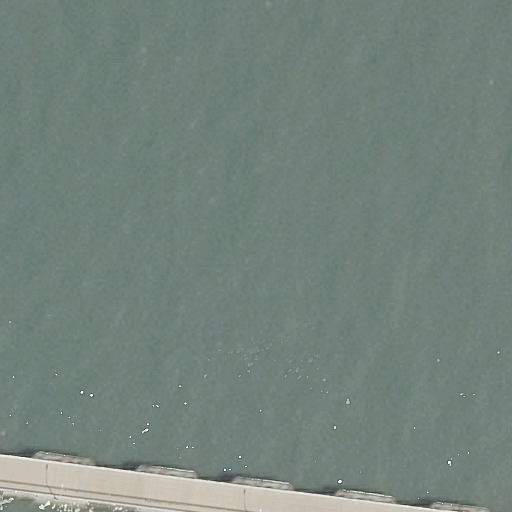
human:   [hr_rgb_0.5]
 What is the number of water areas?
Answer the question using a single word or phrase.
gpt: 1

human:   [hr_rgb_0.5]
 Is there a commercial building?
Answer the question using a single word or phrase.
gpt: no

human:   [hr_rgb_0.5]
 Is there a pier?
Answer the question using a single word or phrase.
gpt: yes

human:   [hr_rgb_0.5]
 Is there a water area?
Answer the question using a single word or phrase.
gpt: yes

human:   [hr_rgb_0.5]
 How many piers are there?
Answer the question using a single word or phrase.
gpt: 1

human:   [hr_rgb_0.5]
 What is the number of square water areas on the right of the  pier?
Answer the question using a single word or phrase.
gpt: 0

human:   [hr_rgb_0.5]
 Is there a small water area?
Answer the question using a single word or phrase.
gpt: no

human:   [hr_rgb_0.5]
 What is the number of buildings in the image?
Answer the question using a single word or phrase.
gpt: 0

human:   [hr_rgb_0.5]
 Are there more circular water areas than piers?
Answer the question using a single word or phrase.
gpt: no

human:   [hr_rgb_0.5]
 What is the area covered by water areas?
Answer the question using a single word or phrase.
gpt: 10612m2

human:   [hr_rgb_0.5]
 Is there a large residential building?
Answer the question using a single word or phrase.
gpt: no

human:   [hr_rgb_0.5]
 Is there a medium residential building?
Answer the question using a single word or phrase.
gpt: no

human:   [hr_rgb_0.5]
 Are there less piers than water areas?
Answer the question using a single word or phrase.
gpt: no

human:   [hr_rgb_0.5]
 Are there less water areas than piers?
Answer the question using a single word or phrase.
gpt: no

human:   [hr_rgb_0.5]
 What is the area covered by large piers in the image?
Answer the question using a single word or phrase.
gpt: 1030m2

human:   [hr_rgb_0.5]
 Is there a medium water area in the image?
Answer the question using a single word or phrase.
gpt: no

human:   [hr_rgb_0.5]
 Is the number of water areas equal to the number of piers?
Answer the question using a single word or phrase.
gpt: yes

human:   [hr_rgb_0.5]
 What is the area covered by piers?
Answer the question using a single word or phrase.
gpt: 1030m2

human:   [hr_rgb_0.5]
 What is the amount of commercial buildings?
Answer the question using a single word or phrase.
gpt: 0

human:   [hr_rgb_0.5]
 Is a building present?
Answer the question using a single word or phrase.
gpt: no

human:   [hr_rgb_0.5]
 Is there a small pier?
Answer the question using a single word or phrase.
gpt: no

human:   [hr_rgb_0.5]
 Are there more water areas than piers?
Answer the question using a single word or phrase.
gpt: no

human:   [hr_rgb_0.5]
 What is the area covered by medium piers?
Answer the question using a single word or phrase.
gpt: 0m2

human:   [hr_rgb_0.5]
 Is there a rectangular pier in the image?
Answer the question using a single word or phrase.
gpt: no

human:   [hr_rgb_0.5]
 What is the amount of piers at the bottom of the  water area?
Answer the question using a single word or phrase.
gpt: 1

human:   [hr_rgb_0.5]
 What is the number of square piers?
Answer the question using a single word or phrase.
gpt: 0

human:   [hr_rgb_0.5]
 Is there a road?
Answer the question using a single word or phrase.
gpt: no

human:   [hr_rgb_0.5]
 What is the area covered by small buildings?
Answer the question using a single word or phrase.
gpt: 0m2

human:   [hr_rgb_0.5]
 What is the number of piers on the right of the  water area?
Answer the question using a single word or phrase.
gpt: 0

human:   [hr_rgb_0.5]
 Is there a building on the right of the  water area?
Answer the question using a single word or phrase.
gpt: no

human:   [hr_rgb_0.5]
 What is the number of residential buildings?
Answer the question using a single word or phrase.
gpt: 0

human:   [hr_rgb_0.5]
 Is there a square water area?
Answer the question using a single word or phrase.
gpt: no

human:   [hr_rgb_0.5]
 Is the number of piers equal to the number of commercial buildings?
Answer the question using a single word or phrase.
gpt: no

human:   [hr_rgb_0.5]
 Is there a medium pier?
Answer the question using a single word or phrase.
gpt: no

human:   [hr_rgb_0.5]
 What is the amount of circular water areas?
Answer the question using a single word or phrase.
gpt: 0

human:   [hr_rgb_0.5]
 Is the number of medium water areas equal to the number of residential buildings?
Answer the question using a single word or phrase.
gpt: yes

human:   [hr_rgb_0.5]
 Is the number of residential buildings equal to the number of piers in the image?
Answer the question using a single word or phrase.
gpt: no

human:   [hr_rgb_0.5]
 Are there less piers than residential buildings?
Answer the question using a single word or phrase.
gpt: no

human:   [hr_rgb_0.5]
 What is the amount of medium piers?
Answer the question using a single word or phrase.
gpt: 0

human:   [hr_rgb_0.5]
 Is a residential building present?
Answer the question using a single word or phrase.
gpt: no

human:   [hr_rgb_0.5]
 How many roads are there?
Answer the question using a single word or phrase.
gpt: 0

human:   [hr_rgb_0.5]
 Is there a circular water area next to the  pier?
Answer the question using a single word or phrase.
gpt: no

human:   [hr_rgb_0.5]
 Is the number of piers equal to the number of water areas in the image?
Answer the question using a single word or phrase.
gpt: yes

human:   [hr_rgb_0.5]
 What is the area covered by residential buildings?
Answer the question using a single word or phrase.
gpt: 0m2

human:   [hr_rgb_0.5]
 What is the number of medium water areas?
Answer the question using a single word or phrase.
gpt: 0

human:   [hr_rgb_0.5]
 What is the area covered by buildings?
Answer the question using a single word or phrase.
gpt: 0m2

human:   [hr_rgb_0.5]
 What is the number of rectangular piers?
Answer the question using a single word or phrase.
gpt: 0

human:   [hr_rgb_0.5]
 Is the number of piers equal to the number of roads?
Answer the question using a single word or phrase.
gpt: no

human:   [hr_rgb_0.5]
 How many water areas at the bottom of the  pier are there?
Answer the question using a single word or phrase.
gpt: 0

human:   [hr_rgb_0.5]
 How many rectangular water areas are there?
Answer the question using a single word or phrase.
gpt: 1

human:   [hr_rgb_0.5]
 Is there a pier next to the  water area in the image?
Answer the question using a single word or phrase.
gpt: yes

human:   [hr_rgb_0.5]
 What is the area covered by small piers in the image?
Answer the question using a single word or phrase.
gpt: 0m2

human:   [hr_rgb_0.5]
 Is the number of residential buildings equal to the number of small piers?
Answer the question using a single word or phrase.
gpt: yes

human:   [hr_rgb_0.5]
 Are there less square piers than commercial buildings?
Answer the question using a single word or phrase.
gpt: no

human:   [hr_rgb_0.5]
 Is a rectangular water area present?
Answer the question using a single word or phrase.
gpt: yes

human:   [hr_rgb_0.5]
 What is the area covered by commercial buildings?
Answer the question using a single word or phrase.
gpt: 0m2

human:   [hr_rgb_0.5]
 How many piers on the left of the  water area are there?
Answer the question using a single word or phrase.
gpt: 0

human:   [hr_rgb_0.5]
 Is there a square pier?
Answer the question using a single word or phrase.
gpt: no

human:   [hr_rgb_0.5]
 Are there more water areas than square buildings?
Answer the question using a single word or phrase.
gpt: yes

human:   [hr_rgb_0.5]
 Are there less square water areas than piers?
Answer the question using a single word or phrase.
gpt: yes

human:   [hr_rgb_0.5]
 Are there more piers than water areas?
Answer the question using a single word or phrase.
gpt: no

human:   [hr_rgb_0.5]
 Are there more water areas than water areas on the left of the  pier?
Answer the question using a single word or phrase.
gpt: yes

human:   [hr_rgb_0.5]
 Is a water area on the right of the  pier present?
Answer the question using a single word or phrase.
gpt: no

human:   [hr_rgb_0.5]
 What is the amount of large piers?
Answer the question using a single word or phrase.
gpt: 1